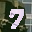
Label: 7